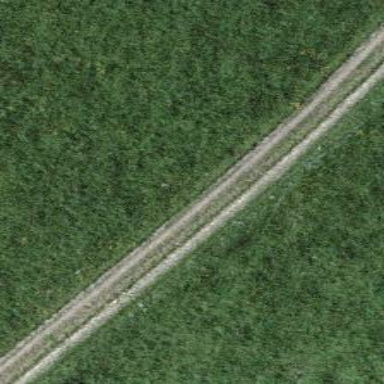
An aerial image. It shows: Gravel track with grade4 tracktype.